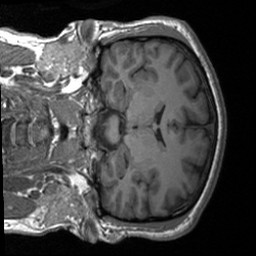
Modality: T1w
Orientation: coronal
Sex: male
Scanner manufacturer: siemens
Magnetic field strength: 3 T
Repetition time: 1.9 s
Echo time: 0.00226 s